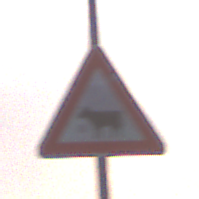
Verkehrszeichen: ViehtriebRechts
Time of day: SunriseSunset
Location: Outdoor (Nature)
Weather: Overcast
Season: NotSpecified
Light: Natural